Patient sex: F
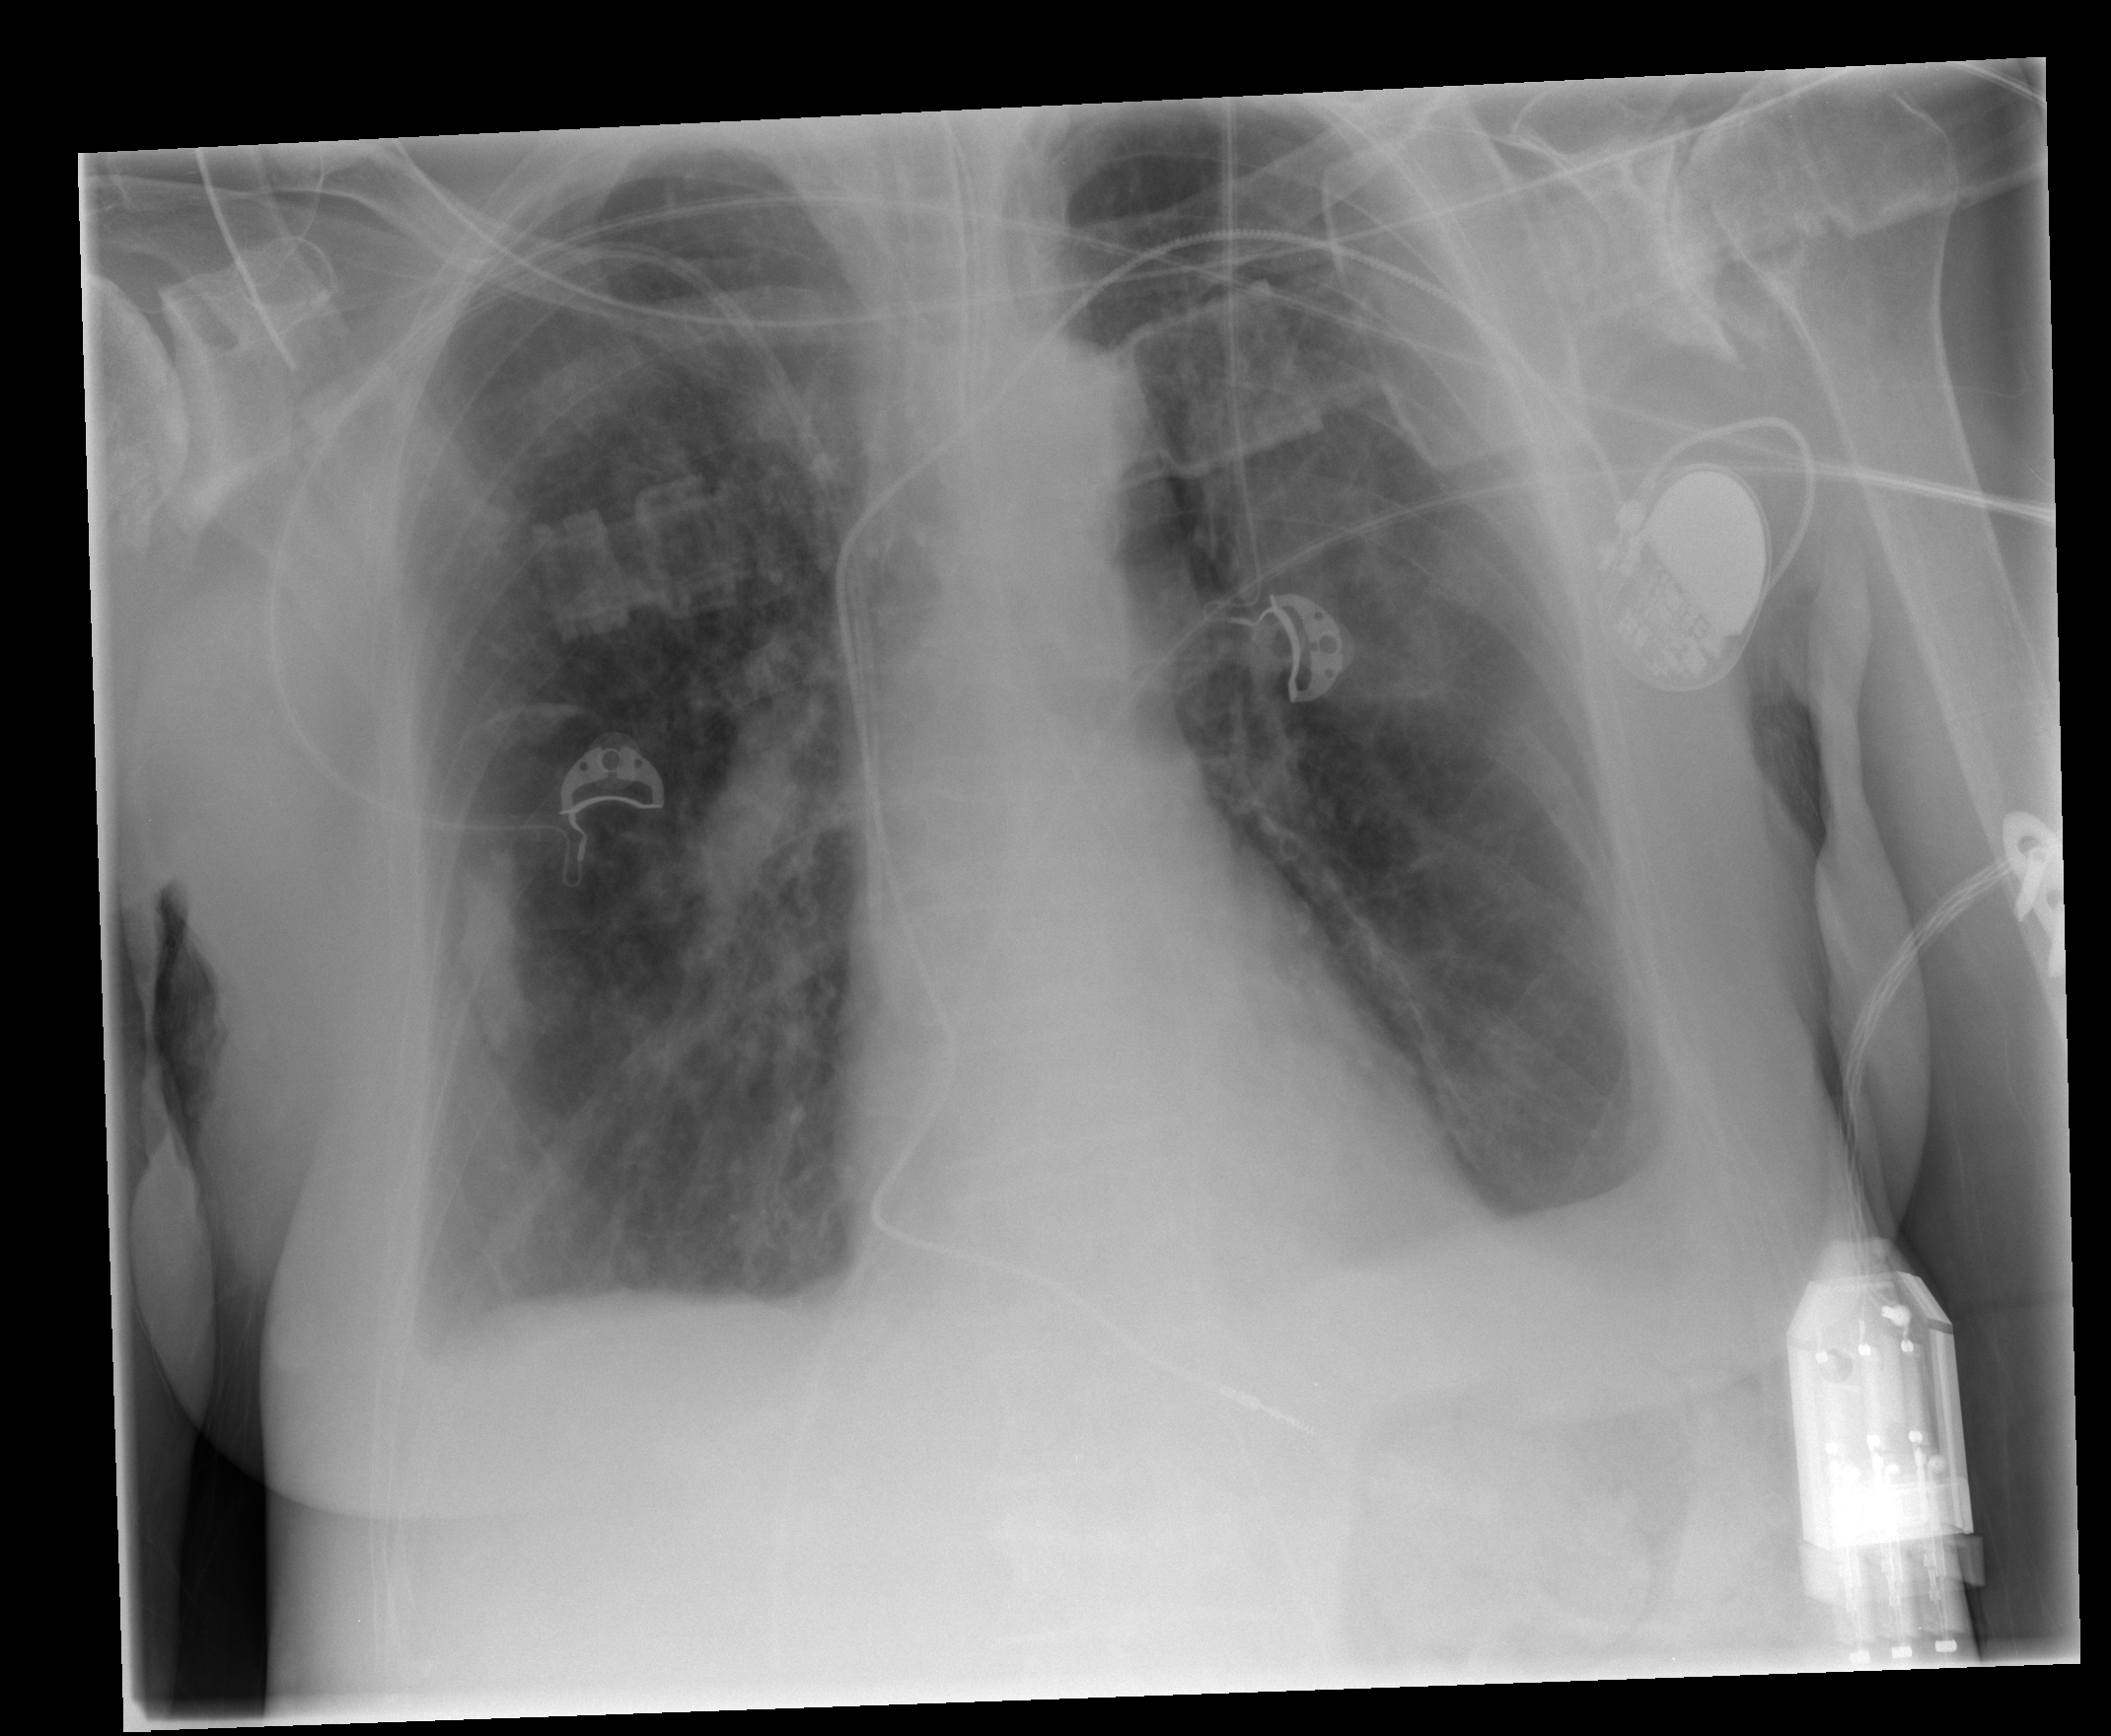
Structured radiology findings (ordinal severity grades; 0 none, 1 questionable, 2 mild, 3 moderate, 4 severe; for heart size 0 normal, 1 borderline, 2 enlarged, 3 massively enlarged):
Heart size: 0
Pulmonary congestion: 0
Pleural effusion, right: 1
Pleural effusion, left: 2
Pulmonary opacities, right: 2
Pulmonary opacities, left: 0
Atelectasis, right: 2
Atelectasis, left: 0